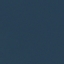
Land use / land cover: SeaLake